Question: I have my code written to select images from my database and display them, grouped by month. I would like every 'month of photos' to be in its own "container" div. I cannot figure out how to do this while in a WHILE LOOP. I think I need a way to tell if the next row of data, that is going to get iterated, is a new month or not. Any suggestions?
My code:
'''
<?php
if (isset($_COOKIE['user_id']))
{
if (!isset($_GET['user_id']))
{
$user_id= $_COOKIE['user_id'];
}
else
{
$user_id= $_GET['user_id'];
}
$connect= mysqli_connect("localhost", "root", "", "si");
$query= "SELECT * FROM posts WHERE user_id= $user_id ORDER BY date DESC";
$result= mysqli_query($connect, $query)
or die('error with query');
$date = "0";
while ($row= mysqli_fetch_array($result)) {
if ($date != $row['date']) {
echo "<p> ".$row['date']."</p><br/>";
$date = $row['date'];
}
echo '<img src="'.$row['picture']. '"/>' . "<br/>";
}
}
?>
'''
Here is how it should look...

For example, the FEB 2012 month should be in a different container div than JAN 2012.
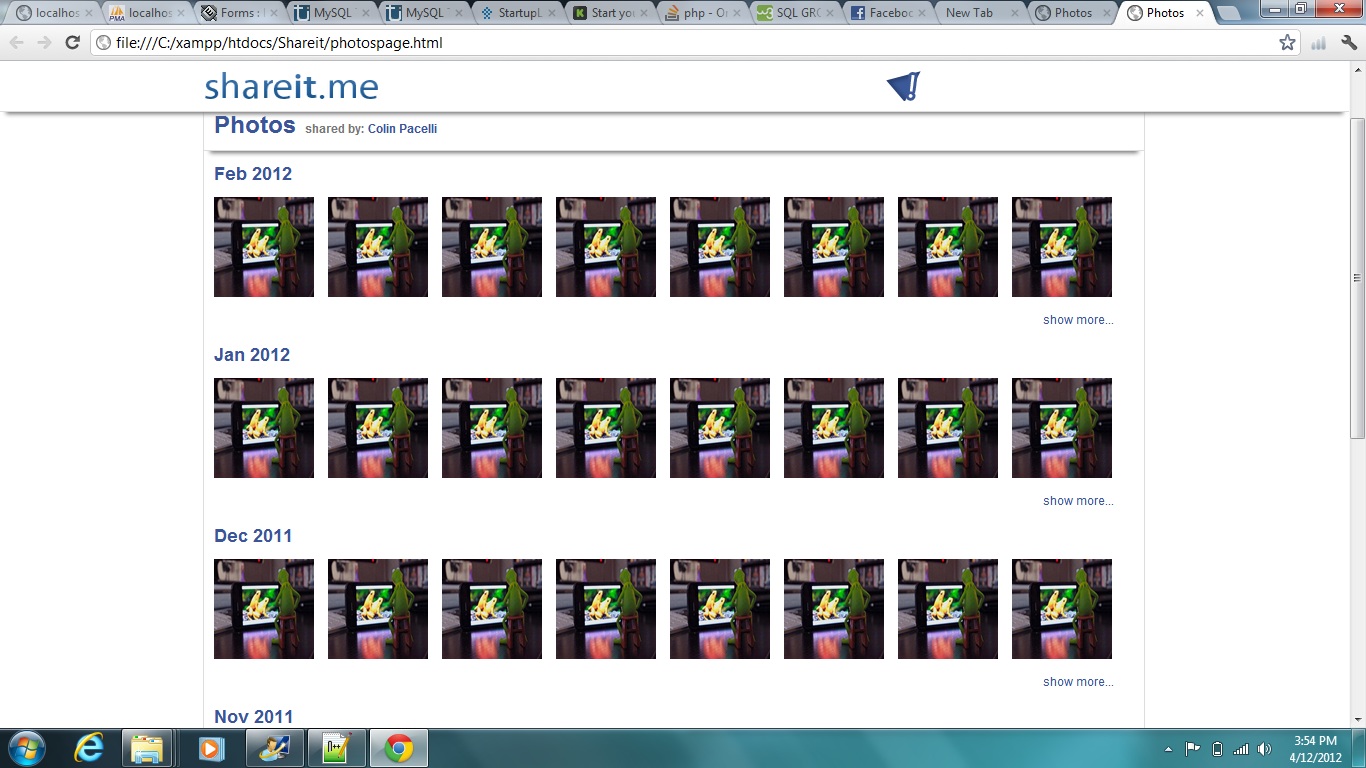
Answer: It is quite easy to implement this at the same place where you create the month header.
'''
$first = true;
if ($date != $row['date']) {
if ($first) {
$first = false;
} else {
echo "<\div>";
}
echo "<div><p> ".$row['date']."</p><br/>";
$date = $row['date'];
}
'''
Then you have to close the last div after the while loop by calling:
'''
echo "</div>";
'''